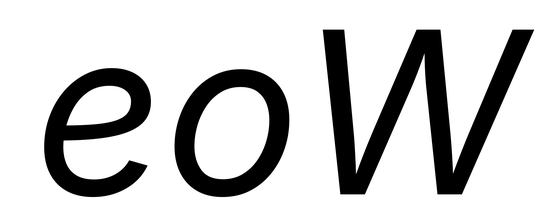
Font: Inter-Italic_Italic